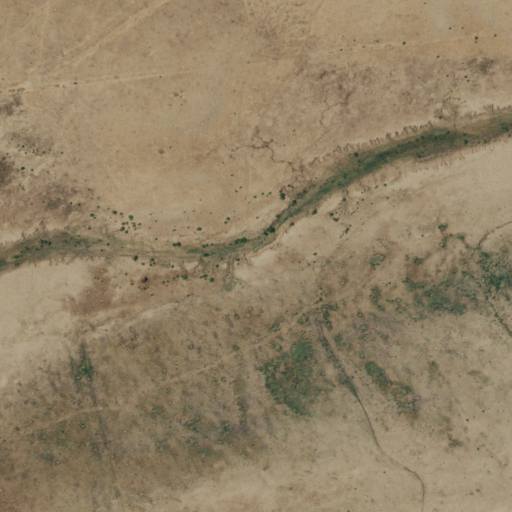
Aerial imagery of valley in New Mexico named Earl Draw containing grassland and shrub